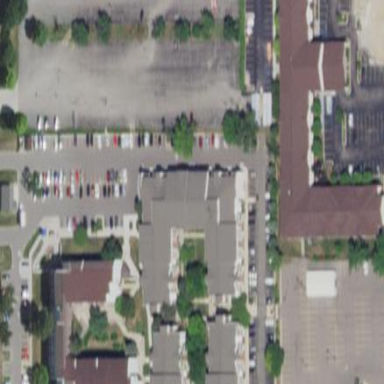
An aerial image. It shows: Image showing building with apartments.